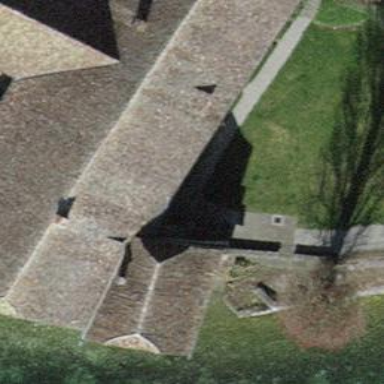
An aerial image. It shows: Monastery building with gabled roof shape.